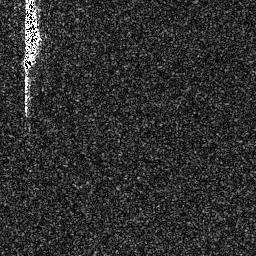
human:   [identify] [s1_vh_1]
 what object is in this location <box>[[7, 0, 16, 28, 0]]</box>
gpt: <ref>1 medium ship at the top left</ref>